Question: Using VS 2013.
During the creation of a Windows store app, I added a json file to the project, and added data inside:
'''
{"Events":
[
{
"UniqueId": "Day-1-Item-1",
"Name": "Item Title: 1",
"Place": "Item Subtitle: 1",
"Description": "Event 1",
"Start" : "11.02",
"End" : "12.05",
"Image" : "Assets/appbar.calendar.png"
}
]
}
'''
All works perfect, but after binding in project i got the message, that the JSON file contains an error inside.

Question: Where is the error inside of this file?
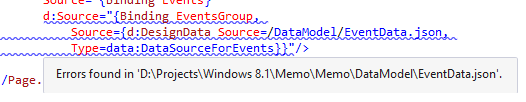
Answer: Oh, finally found - my file has name 'EventsData.json' instead of 'EventData.json'. So due to using of this Binding source to designere view, during launching all data can be displayed correctlly.
So, correct variant is 'Source=/DataModel/EventsData.json'
Heh, spend few hours for finding such small typo...